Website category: university
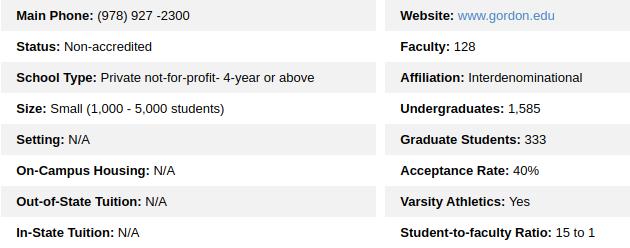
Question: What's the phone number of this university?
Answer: (978) 927 -2300

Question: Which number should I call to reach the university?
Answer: (978) 927 -2300

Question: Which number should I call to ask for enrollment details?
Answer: (978) 927 -2300

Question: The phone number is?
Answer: (978) 927 -2300

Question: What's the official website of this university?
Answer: www.gordon.edu

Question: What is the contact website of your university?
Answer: www.gordon.edu

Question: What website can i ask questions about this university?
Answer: www.gordon.edu

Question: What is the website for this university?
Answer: www.gordon.edu

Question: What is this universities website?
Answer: www.gordon.edu

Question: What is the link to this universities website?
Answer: www.gordon.edu

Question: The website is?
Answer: www.gordon.edu

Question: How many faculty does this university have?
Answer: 128

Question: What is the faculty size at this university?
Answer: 128

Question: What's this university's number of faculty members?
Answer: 128

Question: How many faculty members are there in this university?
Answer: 128

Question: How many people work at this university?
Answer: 128

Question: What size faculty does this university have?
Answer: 128

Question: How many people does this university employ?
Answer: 128

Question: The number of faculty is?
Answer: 128

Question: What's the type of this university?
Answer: Private not-for-profit- 4-year or above

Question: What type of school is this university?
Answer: Private not-for-profit- 4-year or above

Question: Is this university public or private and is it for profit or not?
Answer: Private not-for-profit- 4-year or above

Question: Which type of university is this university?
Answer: Private not-for-profit- 4-year or above

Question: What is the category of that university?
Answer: Private not-for-profit- 4-year or above

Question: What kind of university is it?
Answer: Private not-for-profit- 4-year or above

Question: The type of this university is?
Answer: Private not-for-profit- 4-year or above

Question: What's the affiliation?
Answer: Interdenominational

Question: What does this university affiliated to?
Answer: Interdenominational

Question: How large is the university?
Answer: Small (1,000 - 5,000 students)

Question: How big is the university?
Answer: Small (1,000 - 5,000 students)

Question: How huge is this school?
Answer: Small (1,000 - 5,000 students)

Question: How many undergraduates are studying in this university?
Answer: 1,585

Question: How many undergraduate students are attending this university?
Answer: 1,585

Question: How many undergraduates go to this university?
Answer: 1,585

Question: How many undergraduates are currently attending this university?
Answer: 1,585

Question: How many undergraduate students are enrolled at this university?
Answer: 1,585

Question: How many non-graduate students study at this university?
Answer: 1,585

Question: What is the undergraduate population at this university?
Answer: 1,585

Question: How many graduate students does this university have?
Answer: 333

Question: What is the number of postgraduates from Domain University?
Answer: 333

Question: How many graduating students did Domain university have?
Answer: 333

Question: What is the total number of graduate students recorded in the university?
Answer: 333

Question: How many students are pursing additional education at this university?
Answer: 333

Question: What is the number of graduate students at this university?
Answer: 333

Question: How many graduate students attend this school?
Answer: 333

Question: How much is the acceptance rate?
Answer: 40%

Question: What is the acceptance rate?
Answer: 40%

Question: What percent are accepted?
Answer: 40%

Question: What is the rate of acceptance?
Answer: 40%

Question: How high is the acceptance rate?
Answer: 40%

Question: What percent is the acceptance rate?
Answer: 40%

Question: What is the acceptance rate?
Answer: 40%

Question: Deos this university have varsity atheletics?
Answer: Yes

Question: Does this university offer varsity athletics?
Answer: Yes

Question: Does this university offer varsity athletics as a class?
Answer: Yes

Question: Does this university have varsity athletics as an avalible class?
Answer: Yes

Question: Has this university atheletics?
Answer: Yes

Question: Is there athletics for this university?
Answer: Yes

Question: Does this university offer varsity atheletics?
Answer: Yes

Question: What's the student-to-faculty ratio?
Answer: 15 to 1

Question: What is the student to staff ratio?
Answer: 15 to 1

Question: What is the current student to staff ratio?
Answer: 15 to 1

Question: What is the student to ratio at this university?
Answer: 15 to 1

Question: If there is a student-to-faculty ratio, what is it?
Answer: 15 to 1